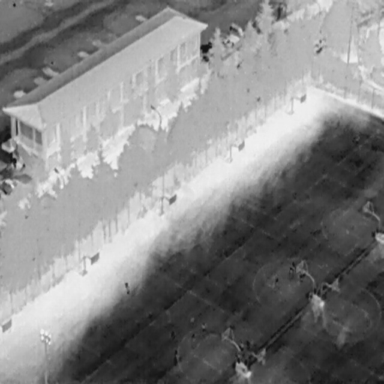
There are 13 objects shown in the infrared image, including 12 People, and a Car.